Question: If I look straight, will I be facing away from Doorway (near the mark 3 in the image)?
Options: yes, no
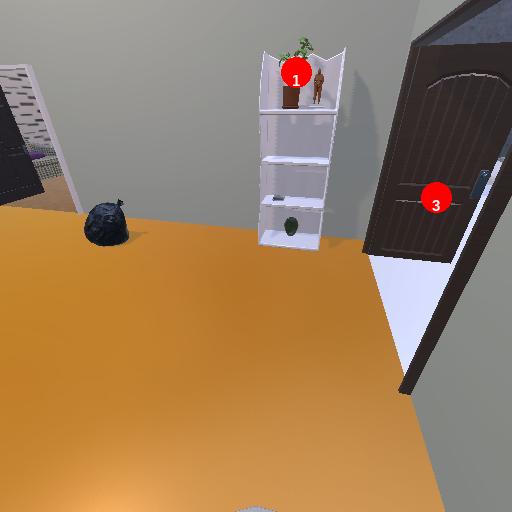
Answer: yes